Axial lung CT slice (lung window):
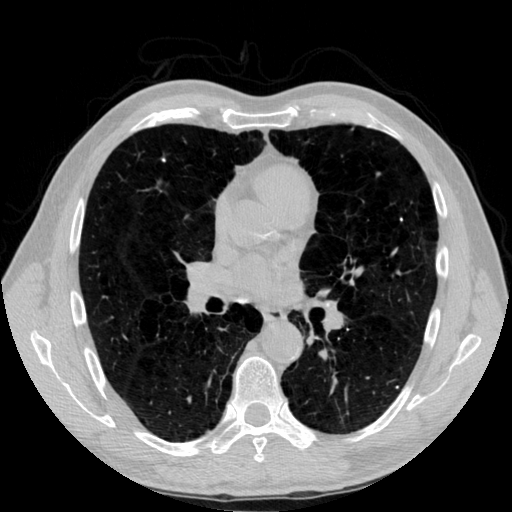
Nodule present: no